Question: As the title states, I want to group some ColumnSeries, I'm using Silverlight Charting Toolkit.

but in my case,
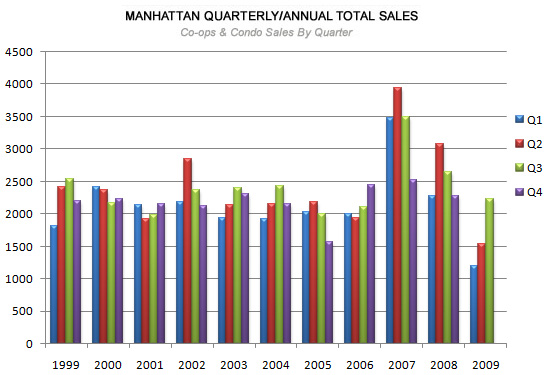
Answer: The chart you have included seems to be a fairly straightforward affair. Its exactly what ColumnSeries is designed to generate.
A set of 4 'ColumnSeries' one for each quarter and a 'DateTimeAxis' with and interval type of Years and an interval of 1.
I suspect there is actually more to your question because this just seems too simple otherwise?